Question: I am trying to pass a message to another view (actually same controller) I can do it well but there is a problem for me..
I am new on web and it doesnt seem good ..

and here my c# code
'''
if (createStatus == MembershipCreateStatus.Success)
{
string registrationMessage = "You have registered successfully";
return RedirectToAction("KurumsalGiris", new { message = registrationMessage });
}
[AllowAnonymous] //sonradan eklendi
public ActionResult KurumsalGiris(string message="")
{
if (User.Identity.IsAuthenticated)
return Content("Zaten giris yapmissiniz");
ViewBag.RegistrationMessage = message;
return View();
}
'''
and here html side
'''
@model E_Cv.Models.LogOnModel
@{
ViewBag.Title = "Kurumsal Giris";
}
<h2>Kurumsal Giris</h2>
<h2>@ViewBag.RegistrationMessage</h2>
<p>
Please enter your user name and password.
@Html.ActionLink("Yeni Kurum Kaydi", "KurumsalKayit")
if you don't have an account.
</p>
'''
so I dont know how to pass value to another view with different way.. I dont want to show this kind of message on address bar and user musnt change it.
Secondly Could I do it with "Get" Method?
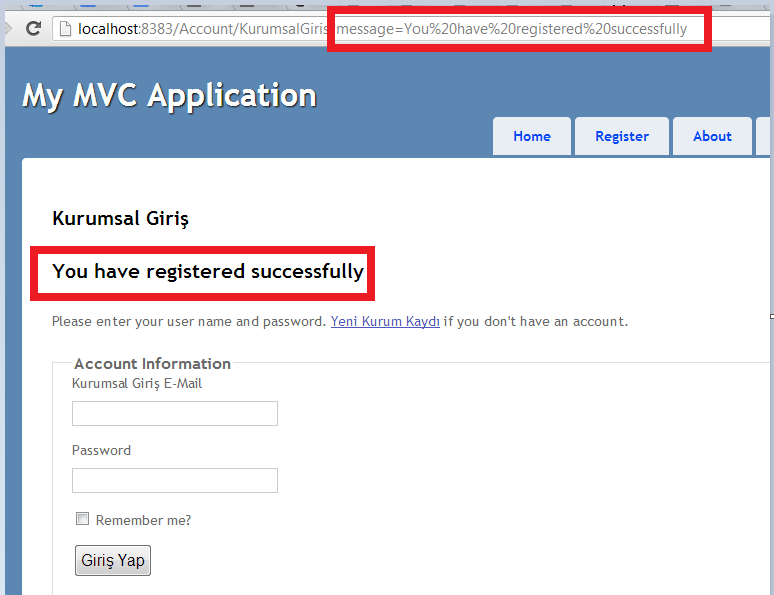
Answer: What you would do is instead of returning a RedirectToAction
you could return the View directly: (second parameter is a model, where you can use the same model class E_Cv.Models.LogOnModel adding a RegistrationMessage property to it)
'''
return View("<name of the view>",
new E_Cv.Models.LogOnModel {
RegistrationMessage = "You have registered successfully"
});
'''
or keep the data in the ViewBag like you have done:
'''
ViewBag.RegistrationMessage = "You have registered successfully";
return View("<name of the view>");
'''
regarding your last question, give the message is showing in your URL, you are using the GET method, if you return a View instead of a redirect, it'll avoid showing anything in the URL